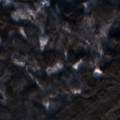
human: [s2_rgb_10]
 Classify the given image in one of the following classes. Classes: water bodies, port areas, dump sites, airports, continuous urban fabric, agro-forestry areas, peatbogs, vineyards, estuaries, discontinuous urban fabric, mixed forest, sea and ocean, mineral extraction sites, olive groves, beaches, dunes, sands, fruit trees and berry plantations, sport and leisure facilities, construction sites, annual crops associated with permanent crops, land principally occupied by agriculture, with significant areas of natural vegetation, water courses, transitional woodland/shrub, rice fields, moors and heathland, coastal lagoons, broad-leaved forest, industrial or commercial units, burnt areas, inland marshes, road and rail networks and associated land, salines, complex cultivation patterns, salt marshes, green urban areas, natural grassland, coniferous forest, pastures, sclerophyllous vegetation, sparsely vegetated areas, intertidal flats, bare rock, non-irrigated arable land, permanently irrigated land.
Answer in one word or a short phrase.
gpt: coniferous forest, mixed forest